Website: apple
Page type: customer-info-address
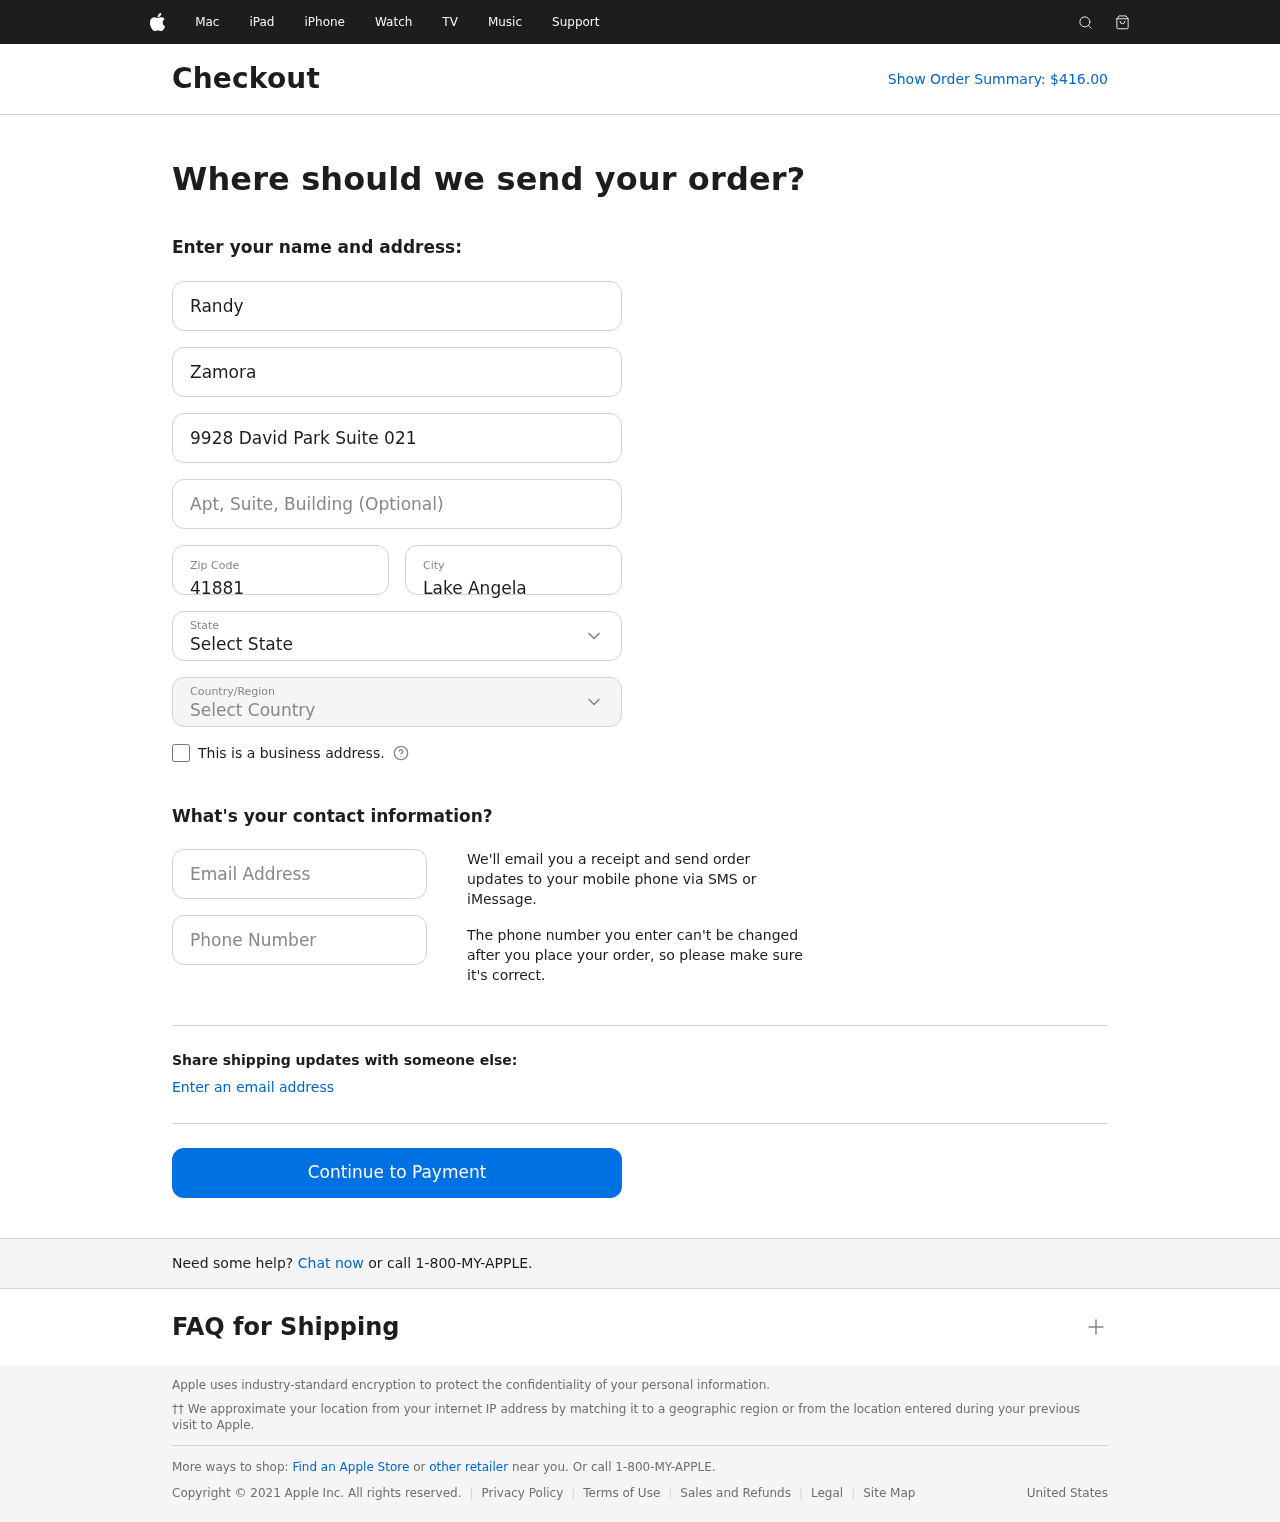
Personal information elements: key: PII_CITY
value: Lake Angelamouth
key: PII_COUNTRY
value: United States
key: PII_EMAIL
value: randy.zamora@hotmail.com
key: PII_FIRSTNAME
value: Randy
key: PII_LASTNAME
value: Zamora
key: PII_PHONE
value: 6226924062
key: PII_POSTCODE
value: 41881
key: PII_STATE
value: Alaska
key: PII_STREET
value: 9928 David Park Suite 021
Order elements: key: ORDER_TOTAL
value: Show Order Summary: $416.00